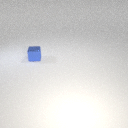
small blue metal cube